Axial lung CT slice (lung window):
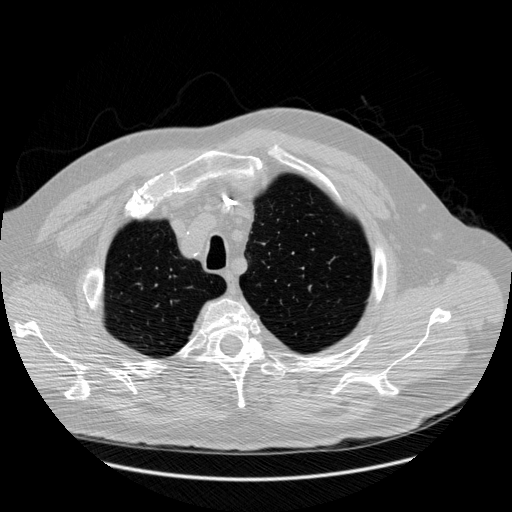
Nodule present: no